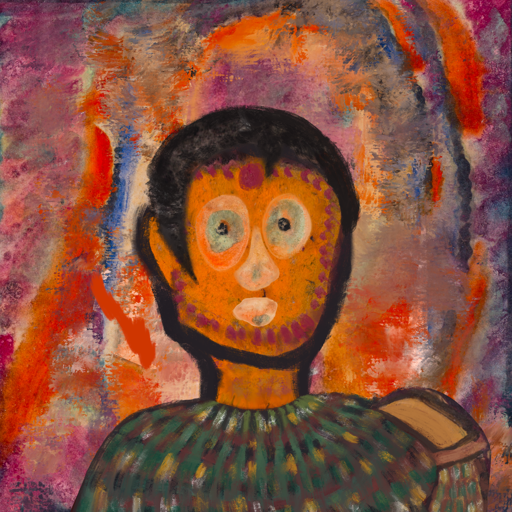
Background: Experience, Head And Neck Front: Doll, Face Front: Childish, Bust: After_Raid, Hair Front: Roy_Bahadur, Head Accessory: Blank, Second Necklace: Blank, Necklace: Blank, Baby: Blank